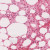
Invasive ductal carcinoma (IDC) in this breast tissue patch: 0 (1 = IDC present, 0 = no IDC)